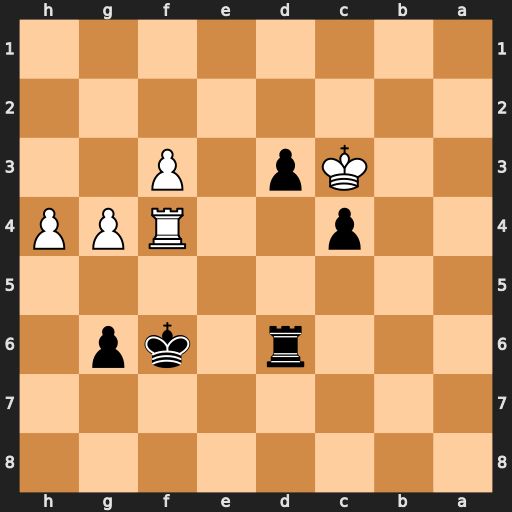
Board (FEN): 8/8/3r1kp1/8/2p2RPP/2Kp1P2/8/8
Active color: b
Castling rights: -
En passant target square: -
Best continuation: Kg7 Rxc4 d2